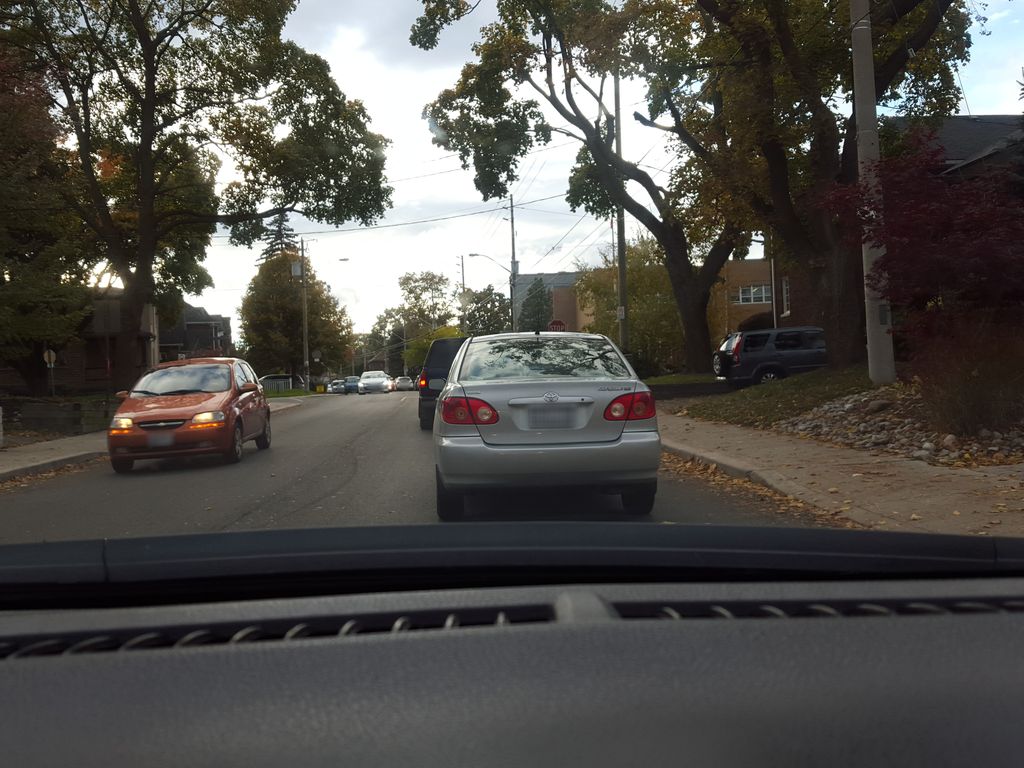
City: toronto